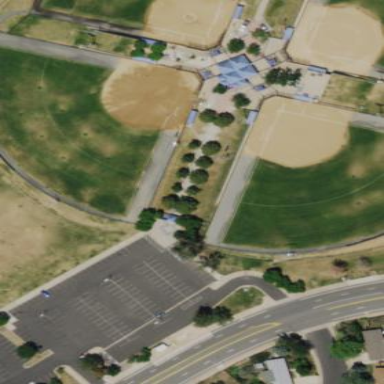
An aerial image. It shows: Baseball pitch for leisure land.